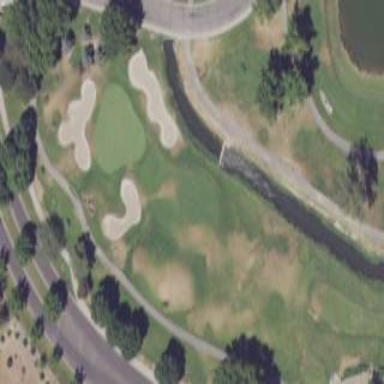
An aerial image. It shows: Golf fairway in the image.